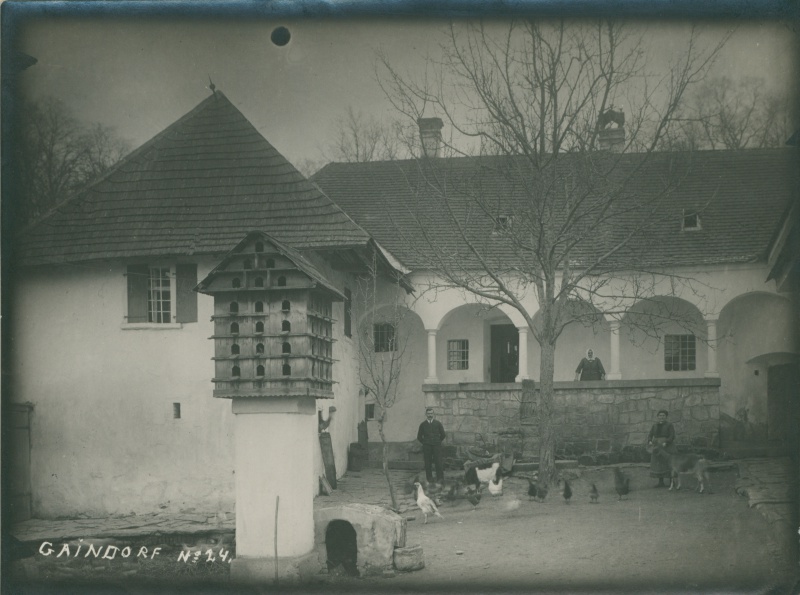
Institution: Österreichisches Museum für Volkskunde Wien
Schlagwörter: baum, himmel, mann, weiß, frauen, menschen, fenster, frau, grau, holz, männer, schwarz, säule, tür, dach, gebäude, haus, hund, tiere, alt, bart, wand, stein, taube, vögel, sonne, land, futter, familie, personen, bauern, terrasse, magd, gans, bogen, pflaster, dorf, mauer, bauernhof, herbst, hof, enten, laden, rundbogen, geländer, hoch, bauer, foto, fotografie, bögen, tauben, schwarz weiss, gänse, österreich, arkaden, fleck, photo, karg, rundbögen, gehöft, hahn, huhn, oma, graustufen, zeige, ziege, ziegen, hühner, öffnungen, maid, schwrzweiß, landgut, hung, vogelhaus, ursprung, häüser, ddr, brüten, hühnerstall, taubenschlag, hüner, altes haus, bienenstock, alte zeiten, holf, taubenhaus, bauenhof, selbstversorgung, gaindorf, taubk, opferbaum, lland, h�hner4, vogelhauws, slebstversorgung, weinviertel, großbauer, hüchner, grindorf